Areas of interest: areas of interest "Changhua Residential Area"
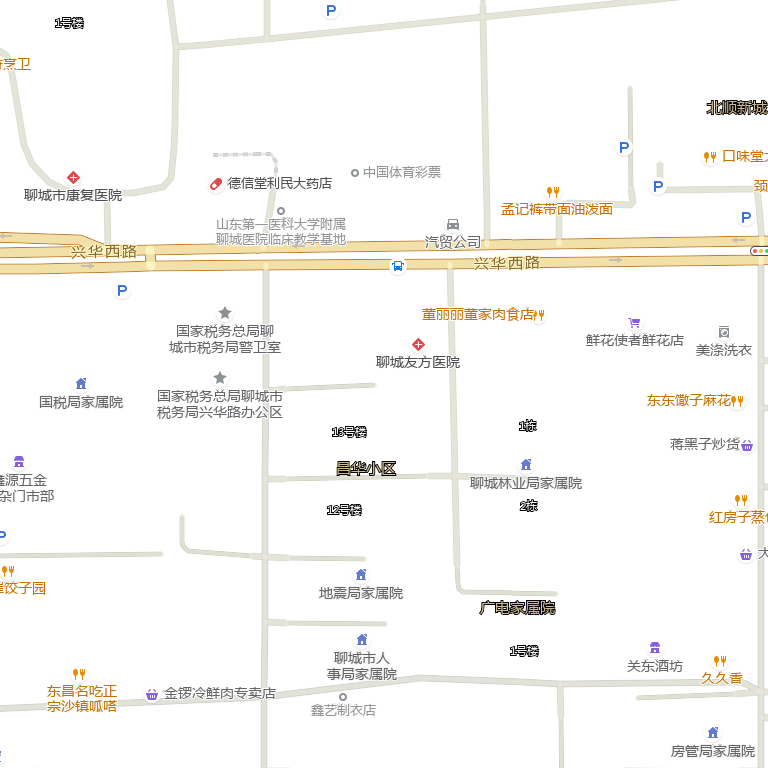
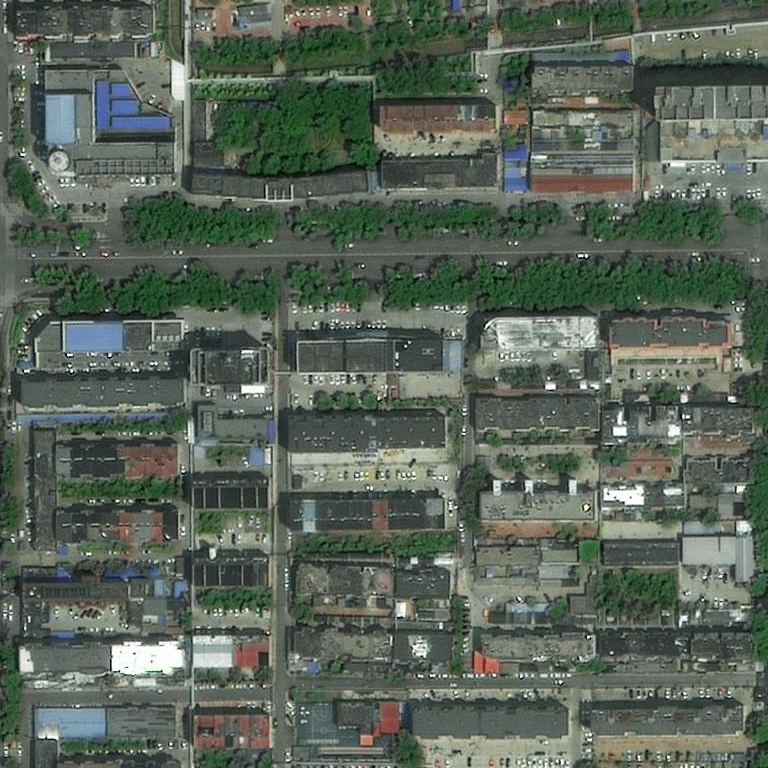